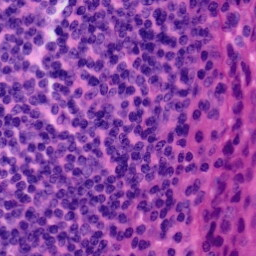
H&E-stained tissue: Tonsil